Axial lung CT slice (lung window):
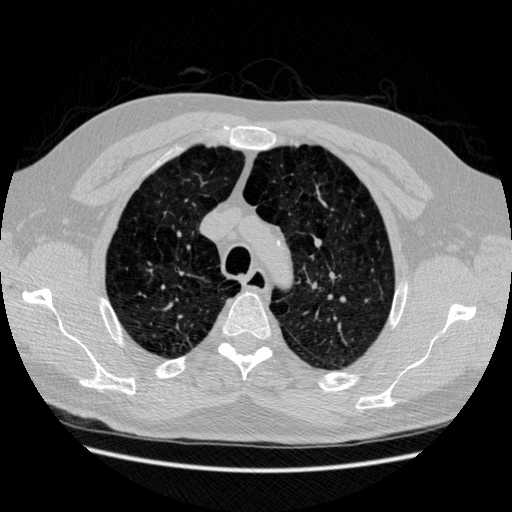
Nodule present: no